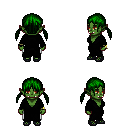
a pixel art fantasy rpg character, female body template, orc, green skin, black robe, white pants, green twin-tailed hairstyle, bracelets, ghillies, four views (front, back, left, right), 2x2 character sprite sheet, small pixel art, hard edges, no anti-aliasing